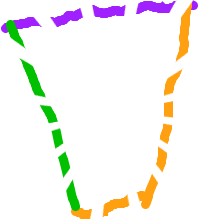
Shape: trapezoid